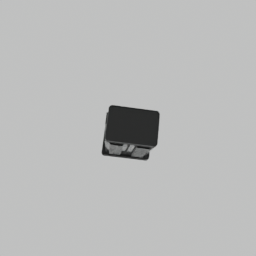
Label: architecture